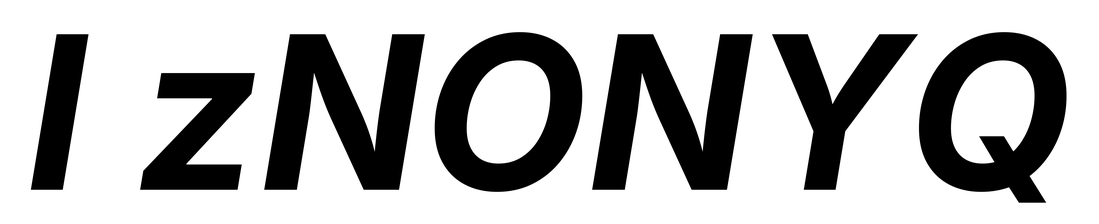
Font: Inter-Italic_Bold_Italic